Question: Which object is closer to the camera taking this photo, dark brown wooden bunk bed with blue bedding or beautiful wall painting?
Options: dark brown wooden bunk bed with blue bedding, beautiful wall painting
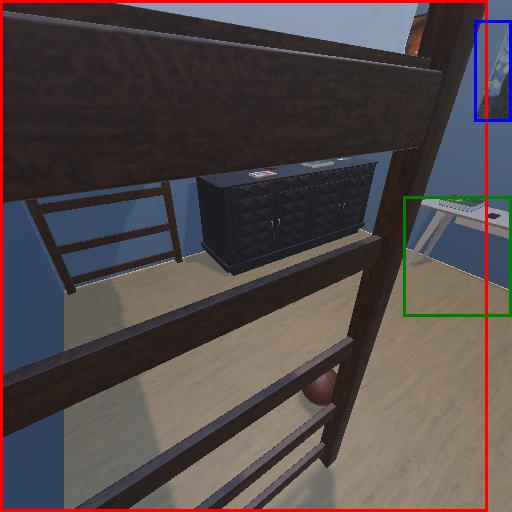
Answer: dark brown wooden bunk bed with blue bedding